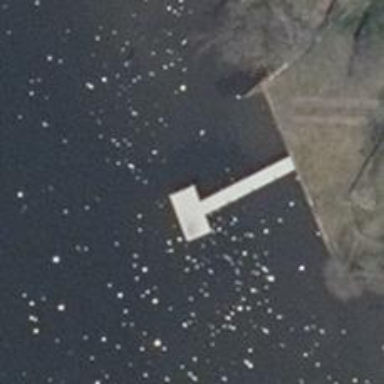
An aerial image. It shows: Man-made pier.